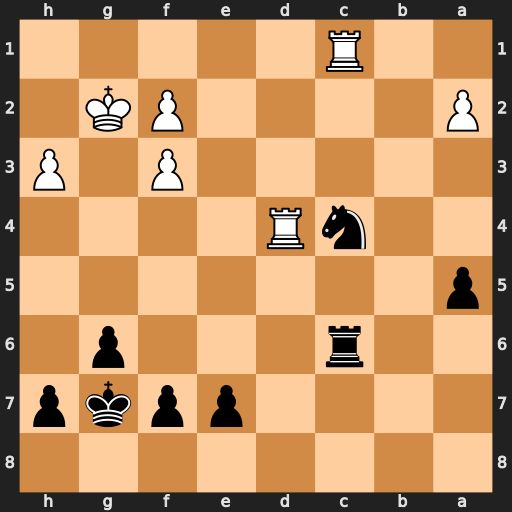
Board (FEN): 8/4ppkp/2r3p1/p7/2nR4/5P1P/P4PK1/2R5
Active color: b
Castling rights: -
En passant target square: -
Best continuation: Ne3+ fxe3 Rxc1